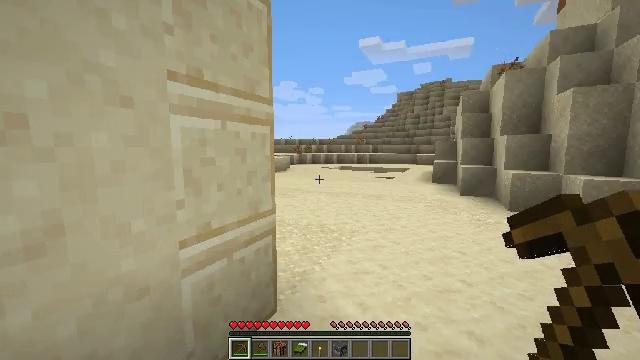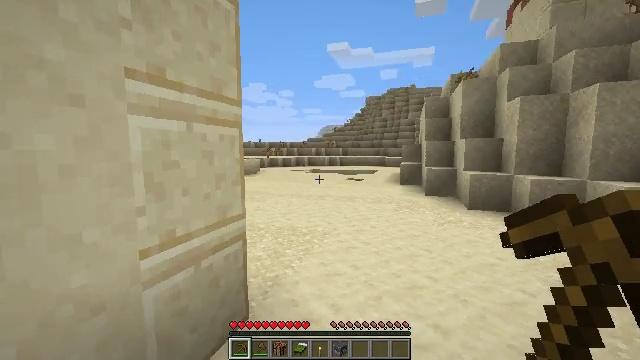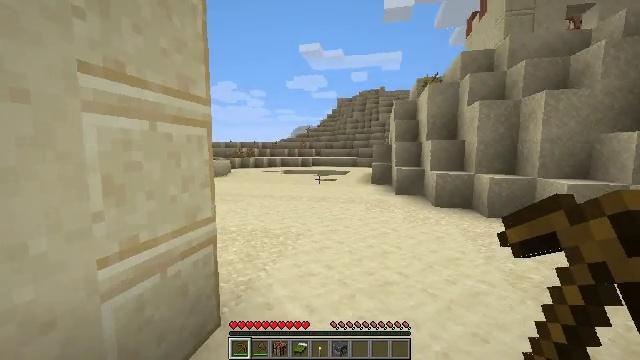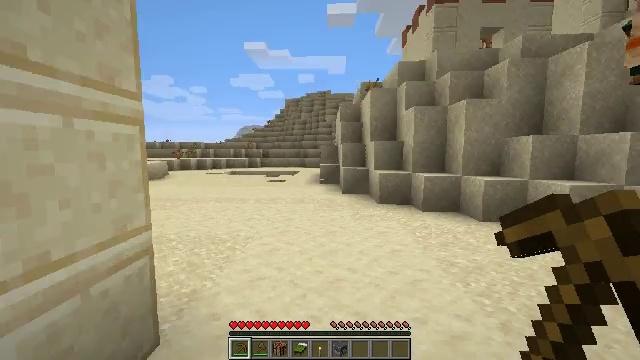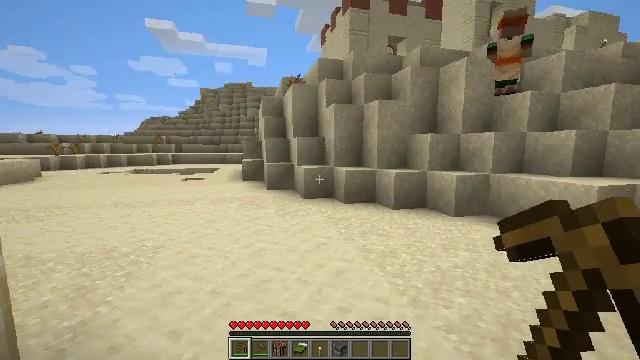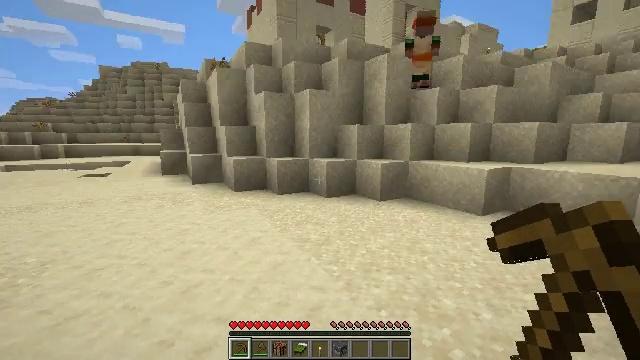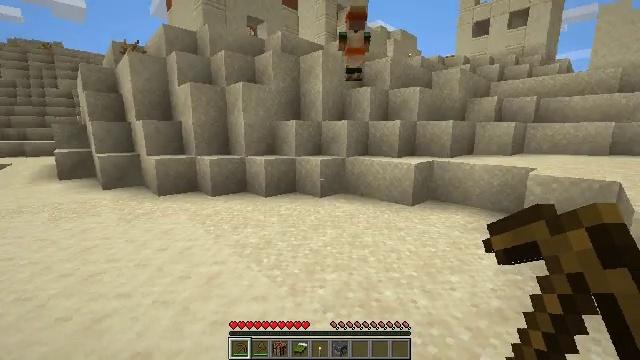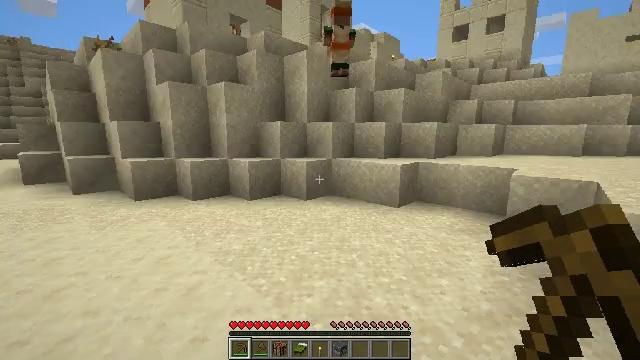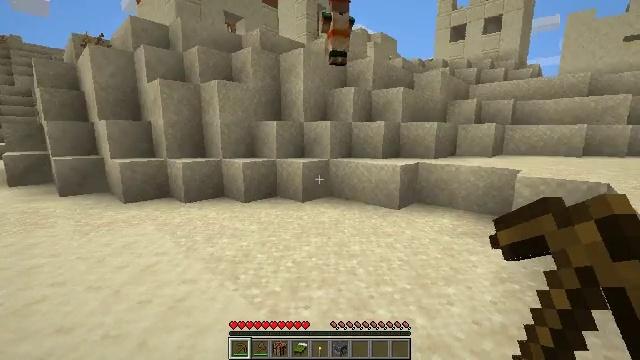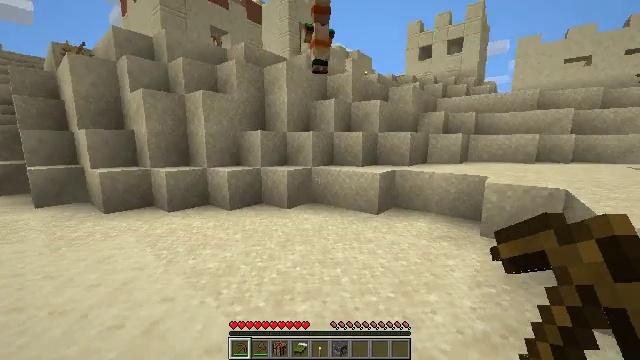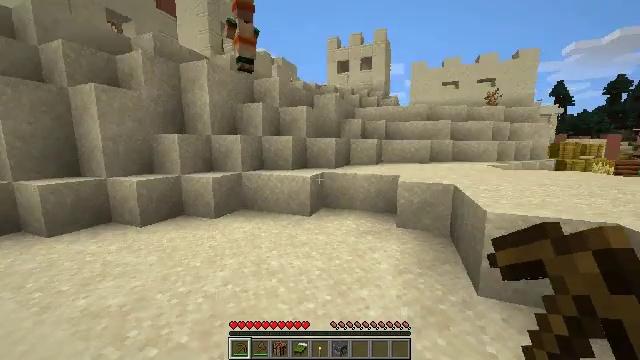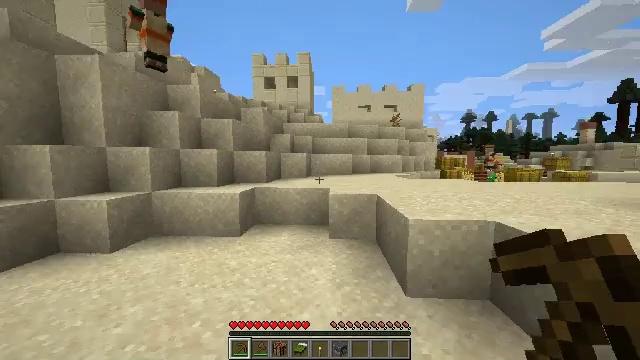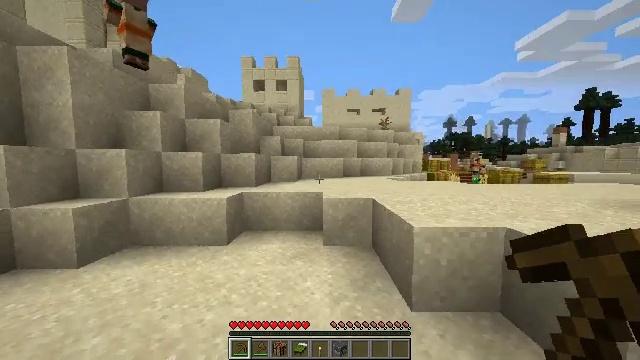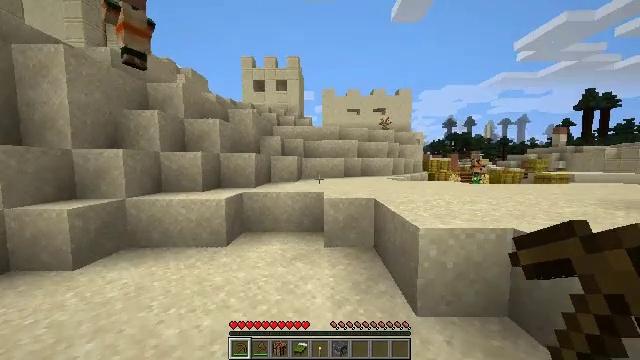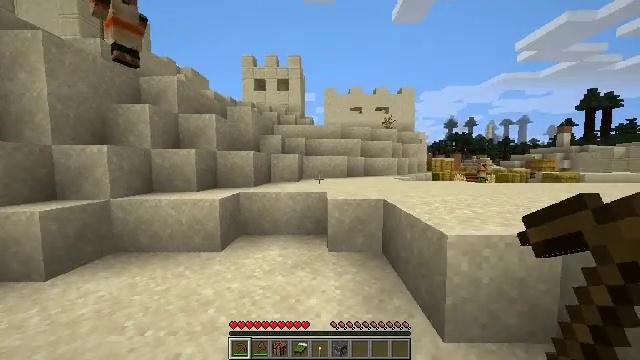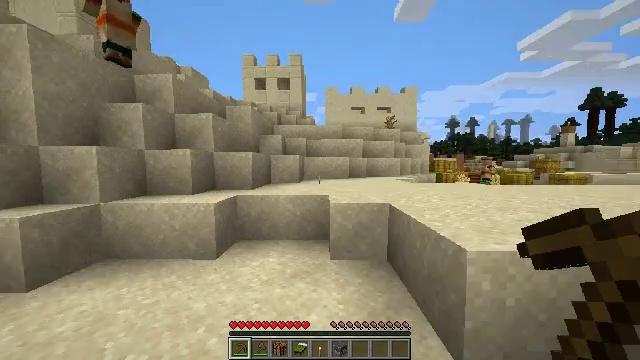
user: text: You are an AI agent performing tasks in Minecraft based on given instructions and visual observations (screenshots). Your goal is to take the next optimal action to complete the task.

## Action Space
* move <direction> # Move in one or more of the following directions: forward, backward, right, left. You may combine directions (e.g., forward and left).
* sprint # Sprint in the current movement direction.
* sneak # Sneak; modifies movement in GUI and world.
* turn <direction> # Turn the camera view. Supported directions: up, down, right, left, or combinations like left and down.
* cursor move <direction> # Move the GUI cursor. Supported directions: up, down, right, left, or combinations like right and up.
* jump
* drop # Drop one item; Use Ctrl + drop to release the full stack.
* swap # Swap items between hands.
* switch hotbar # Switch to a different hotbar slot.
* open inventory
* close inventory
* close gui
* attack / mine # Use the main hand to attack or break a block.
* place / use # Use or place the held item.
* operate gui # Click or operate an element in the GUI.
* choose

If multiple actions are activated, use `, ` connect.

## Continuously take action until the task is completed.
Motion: motion action
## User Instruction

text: Break the chest to retrieve items inside.
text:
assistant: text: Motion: turn right
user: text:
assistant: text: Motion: turn right
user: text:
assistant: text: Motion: turn right
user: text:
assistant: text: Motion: move forward, turn right and down
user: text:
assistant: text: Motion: move forward, turn right and down
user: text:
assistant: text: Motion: move forward, turn right
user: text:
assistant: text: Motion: turn right
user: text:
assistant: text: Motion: move forward
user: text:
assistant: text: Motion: move forward, turn right and up
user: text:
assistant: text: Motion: move forward, turn right
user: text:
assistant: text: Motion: move forward, turn right and up
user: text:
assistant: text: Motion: move forward, turn right
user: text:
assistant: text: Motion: move forward
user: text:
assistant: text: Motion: move forward
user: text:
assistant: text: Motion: move forward
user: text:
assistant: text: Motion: move forward, turn right and up
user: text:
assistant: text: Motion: move forward and move right, turn right and up
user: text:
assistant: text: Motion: move forward and move right, turn right
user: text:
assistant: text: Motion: move forward and move right, turn right
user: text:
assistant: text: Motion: move forward
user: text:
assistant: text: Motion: move forward, turn left and down
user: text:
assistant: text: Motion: move forward, turn left
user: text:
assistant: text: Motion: move forward, turn left
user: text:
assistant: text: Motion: move forward, turn left
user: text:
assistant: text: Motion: move forward, turn right
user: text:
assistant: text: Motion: move forward, turn right
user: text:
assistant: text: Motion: move forward, turn right and down
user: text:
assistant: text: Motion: move forward, turn right, jump
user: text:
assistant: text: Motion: move forward, turn left and up, jump
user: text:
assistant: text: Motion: move forward, turn left and up, jump